Question: I have a control that looks similar to the following:

I need to add slightly round ends where all that extra end space is. I'm not sure how to add these. It should look similar to the round ends on <URL>
Thanks!
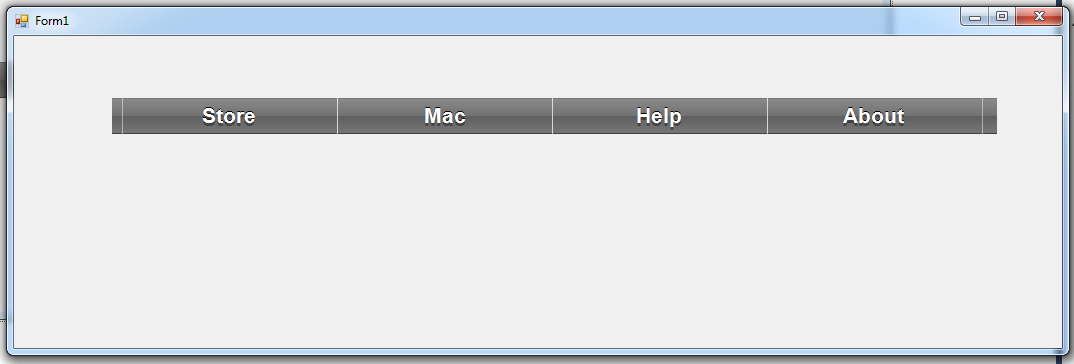
Answer: A few years late ... but this may be the answer to your question.
'''
Public Sub DrawRoundedRectangle(ByVal objGraphics As Graphics, _
ByVal m_intxAxis As Integer, _
ByVal m_intyAxis As Integer, _
ByVal m_intWidth As Integer, _
ByVal m_intHeight As Integer, _
ByVal m_diameter As Integer)
'Dim g As Graphics
Dim BaseRect As New RectangleF(m_intxAxis, m_intyAxis, m_intWidth,
m_intHeight)
Dim ArcRect As New RectangleF(BaseRect.Location,
New SizeF(m_diameter, m_diameter))
'top left Arc
objGraphics.DrawArc(Pens.Black, ArcRect, 180, 90)
objGraphics.DrawLine(Pens.Black, m_intxAxis + CInt(m_diameter / 2),
m_intyAxis,
m_intxAxis + m_intWidth - CInt(m_diameter / 2),
m_intyAxis)
' top right arc
ArcRect.X = BaseRect.Right - m_diameter
objGraphics.DrawArc(Pens.Black, ArcRect, 270, 90)
objGraphics.DrawLine(Pens.Black, m_intxAxis + m_intWidth,
m_intyAxis + CInt(m_diameter / 2),
m_intxAxis + m_intWidth,
m_intyAxis + m_intHeight - CInt(m_diameter / 2))
' bottom right arc
ArcRect.Y = BaseRect.Bottom - m_diameter
objGraphics.DrawArc(Pens.Black, ArcRect, 0, 90)
objGraphics.DrawLine(Pens.Black, m_intxAxis + CInt(m_diameter / 2),
m_intyAxis + m_intHeight,
m_intxAxis + m_intWidth - CInt(m_diameter / 2),
m_intyAxis + m_intHeight)
' bottom left arc
ArcRect.X = BaseRect.Left
objGraphics.DrawArc(Pens.Black, ArcRect, 90, 90)
objGraphics.DrawLine(Pens.Black,
m_intxAxis, m_intyAxis + CInt(m_diameter / 2),
m_intxAxis,
m_intyAxis + m_intHeight - CInt(m_diameter / 2))
End Sub
'''
Provide the parameters from your code to draw the rectangles and away you are!